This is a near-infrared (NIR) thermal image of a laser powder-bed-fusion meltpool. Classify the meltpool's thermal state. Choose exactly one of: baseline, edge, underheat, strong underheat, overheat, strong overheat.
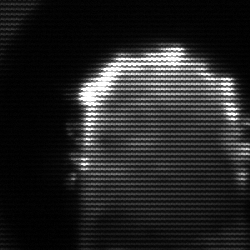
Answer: baseline